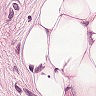
Metastatic tissue present: yes